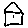
Label: house